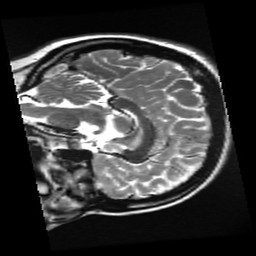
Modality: T2w
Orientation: sagittal
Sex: female
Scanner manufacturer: ge
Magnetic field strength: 3 T
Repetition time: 5 s
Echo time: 0.1017 s